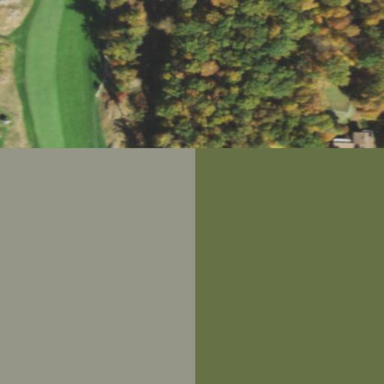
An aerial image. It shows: Serene woodland landscape.